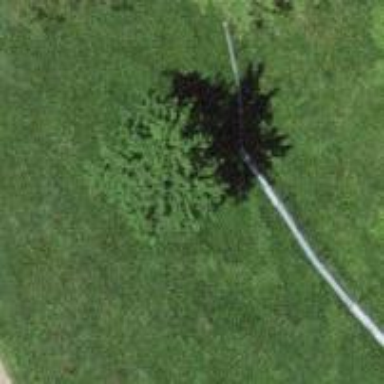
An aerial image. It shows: Single tag "natural: tree."